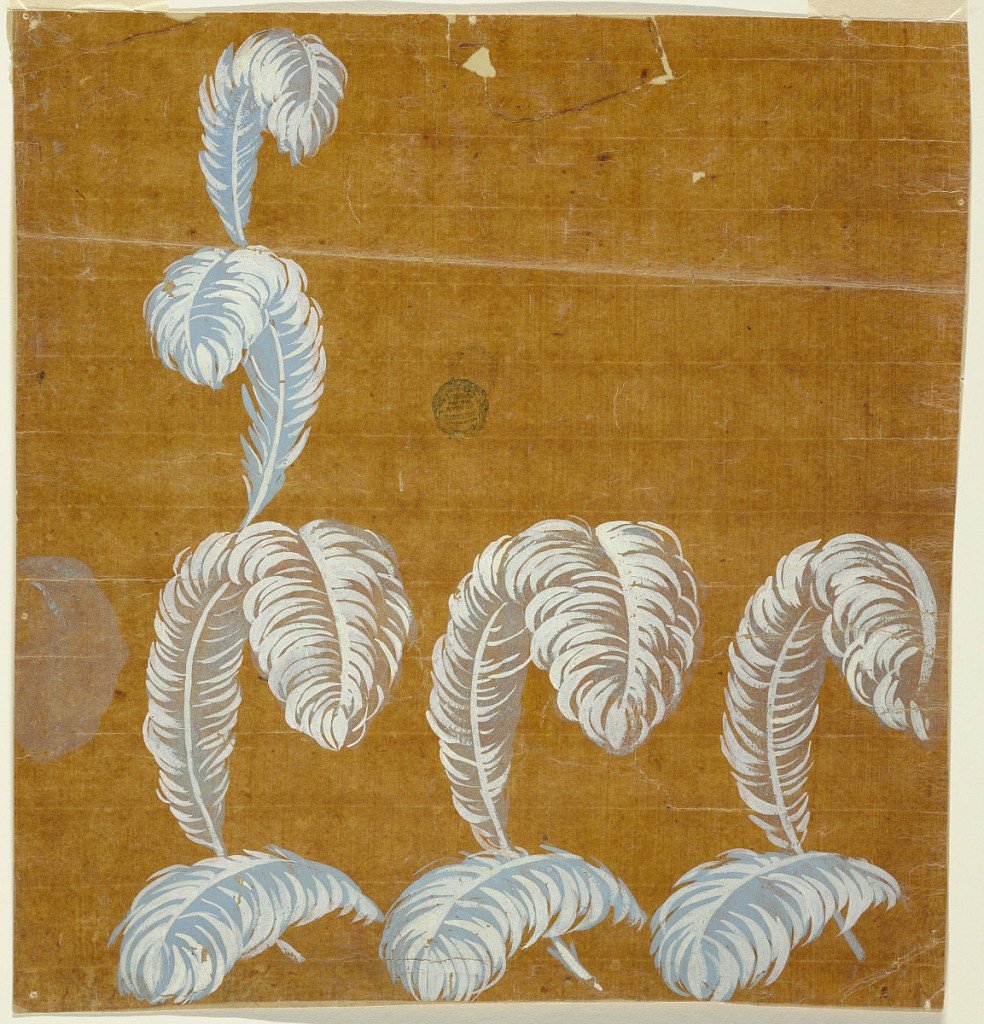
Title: Design for an Embroidery or Woven Fabric of the "Fabrique de St. Ruf"
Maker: Fabrique de Saint Ruf, Lyon, France
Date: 1800–1815
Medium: Brush and light blue, white, and brown gouache on glazed tracing paper
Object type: Drawing
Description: Bottom: Three feathers form a horizontal row. From behind rise three more. Upon the left one stand two more in diminishing sizes and of opposite directions in alternate horizontal rows.